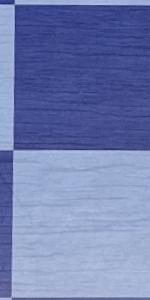
Label: Empty